Field crop: tomato
Growth stage: 1
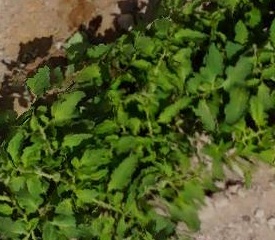
Species: tomato